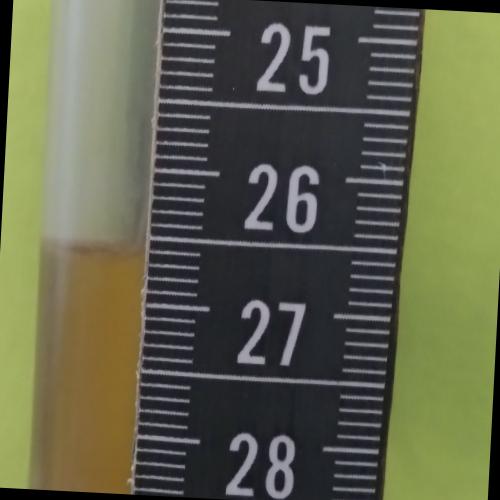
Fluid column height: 26.6 cm